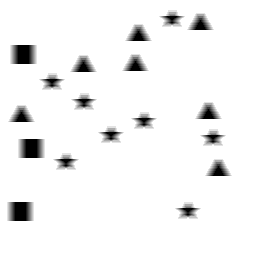
Squares: 3
Triangles: 7
Stars: 8
Total shapes: 18